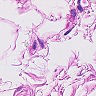
Metastatic tissue present: no